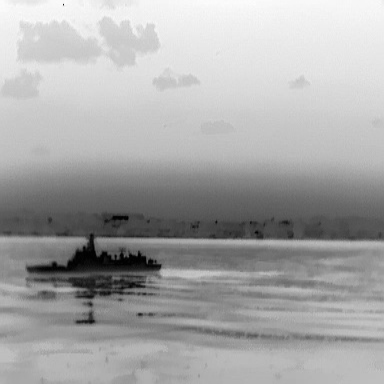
There is a warship in the infrared image.